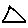
Label: triangle